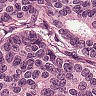
Metastatic tissue present: yes